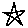
Label: star